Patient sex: F
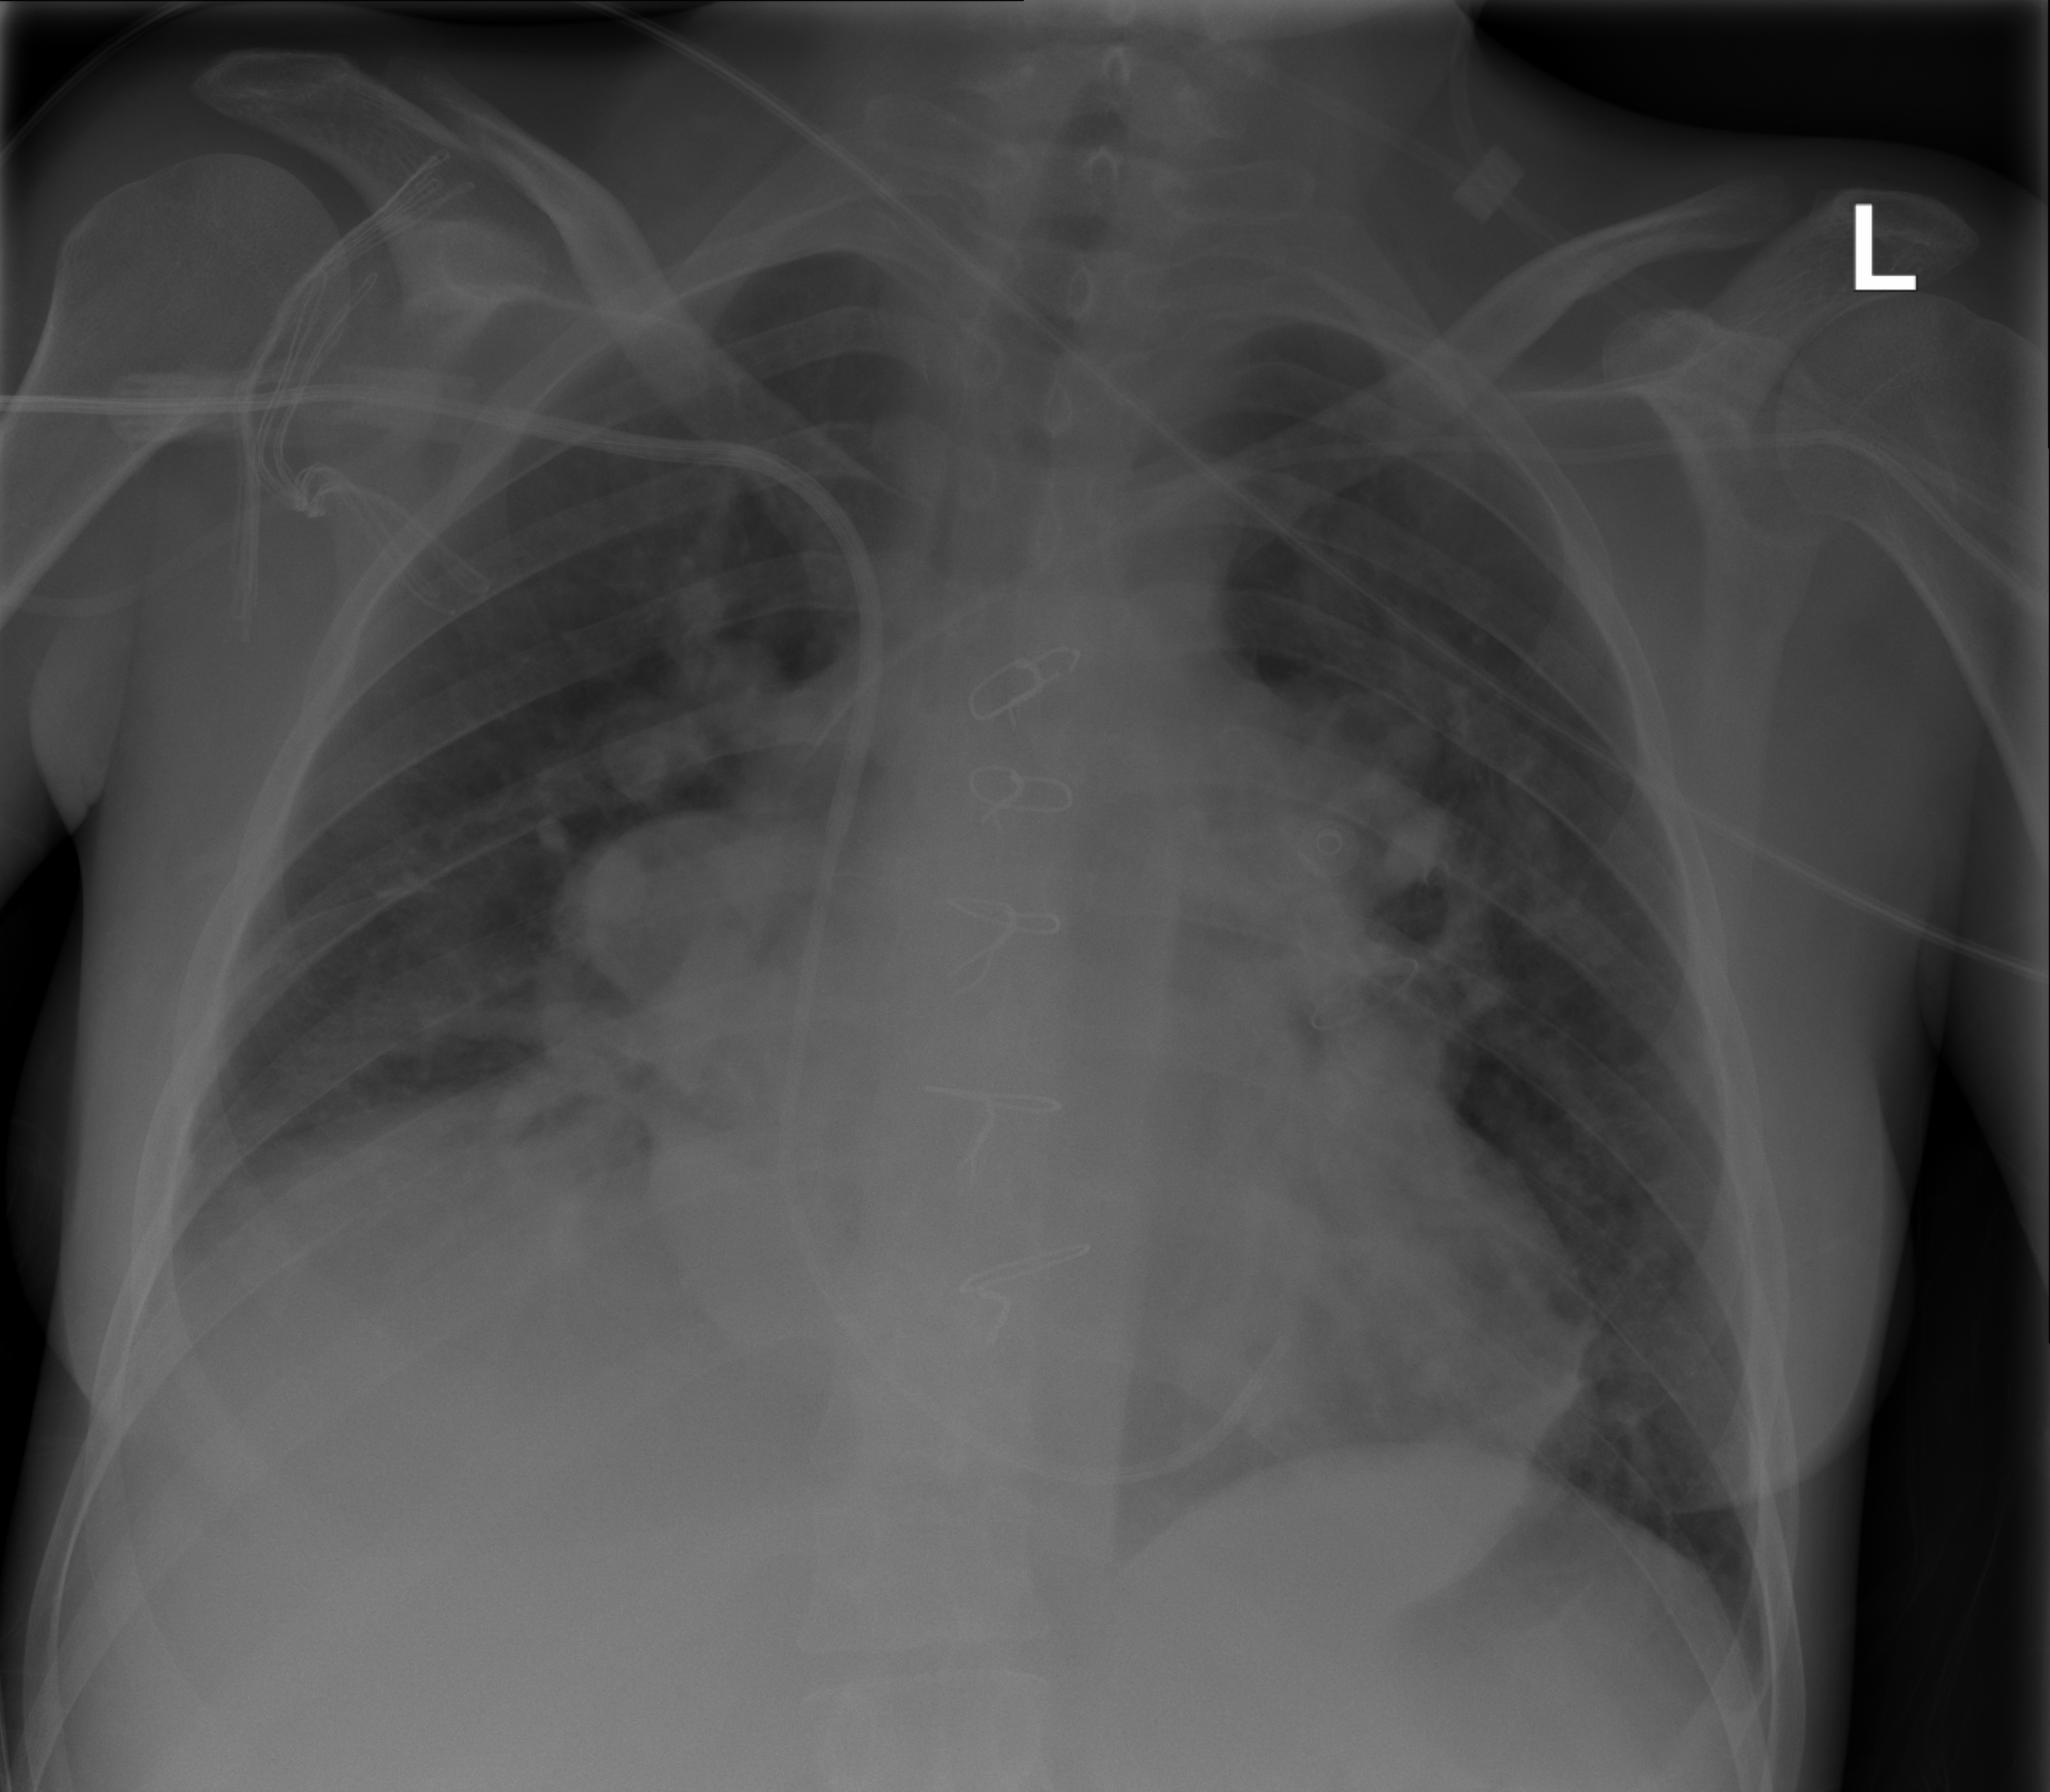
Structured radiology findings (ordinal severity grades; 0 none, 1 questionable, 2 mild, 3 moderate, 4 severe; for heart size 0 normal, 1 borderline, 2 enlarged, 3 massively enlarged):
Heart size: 1
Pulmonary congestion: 0
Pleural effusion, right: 0
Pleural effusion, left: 0
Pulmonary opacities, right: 2
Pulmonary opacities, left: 2
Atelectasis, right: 2
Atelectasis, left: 0